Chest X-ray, AP view. Patient: 49 years old, sex M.
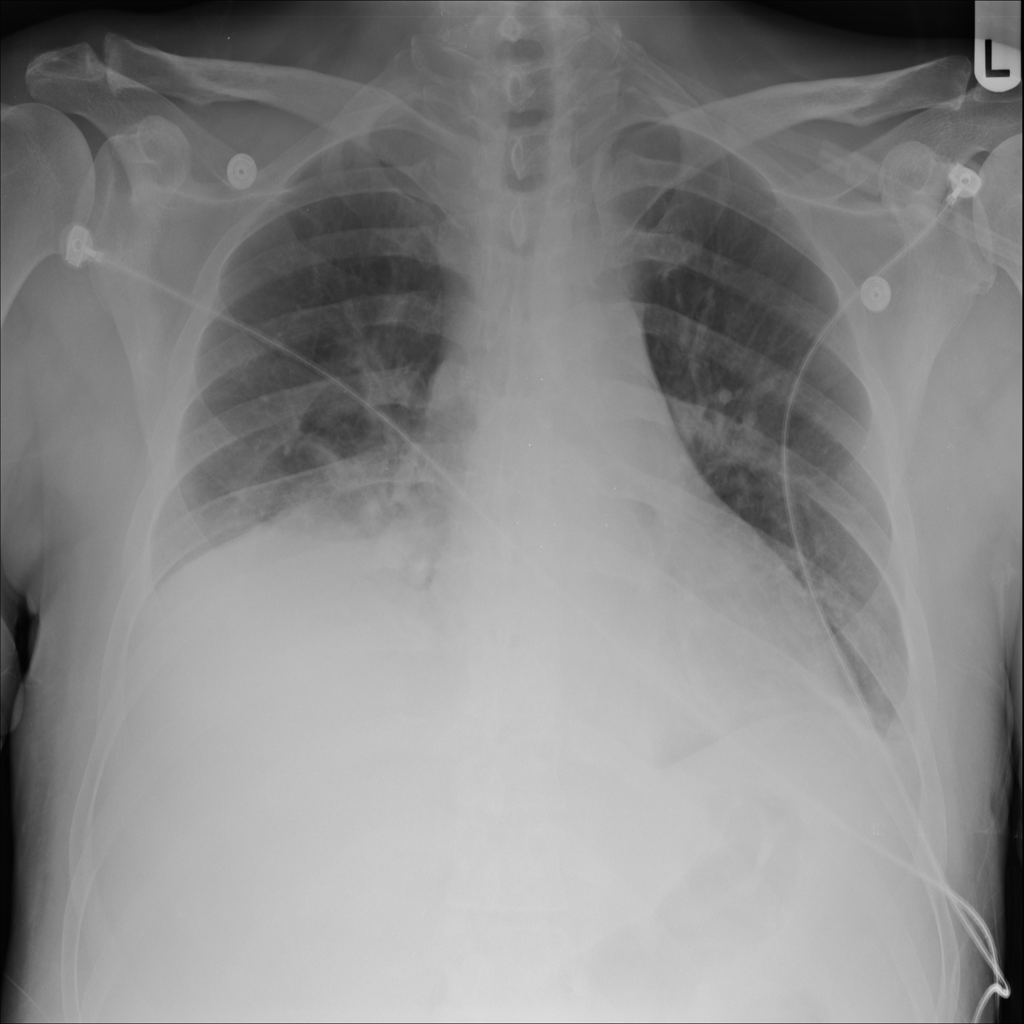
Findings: Atelectasis